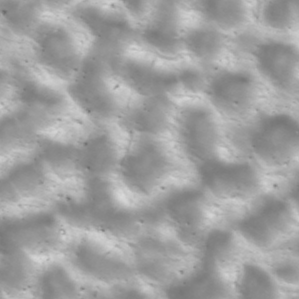
Label: non_frost